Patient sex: M
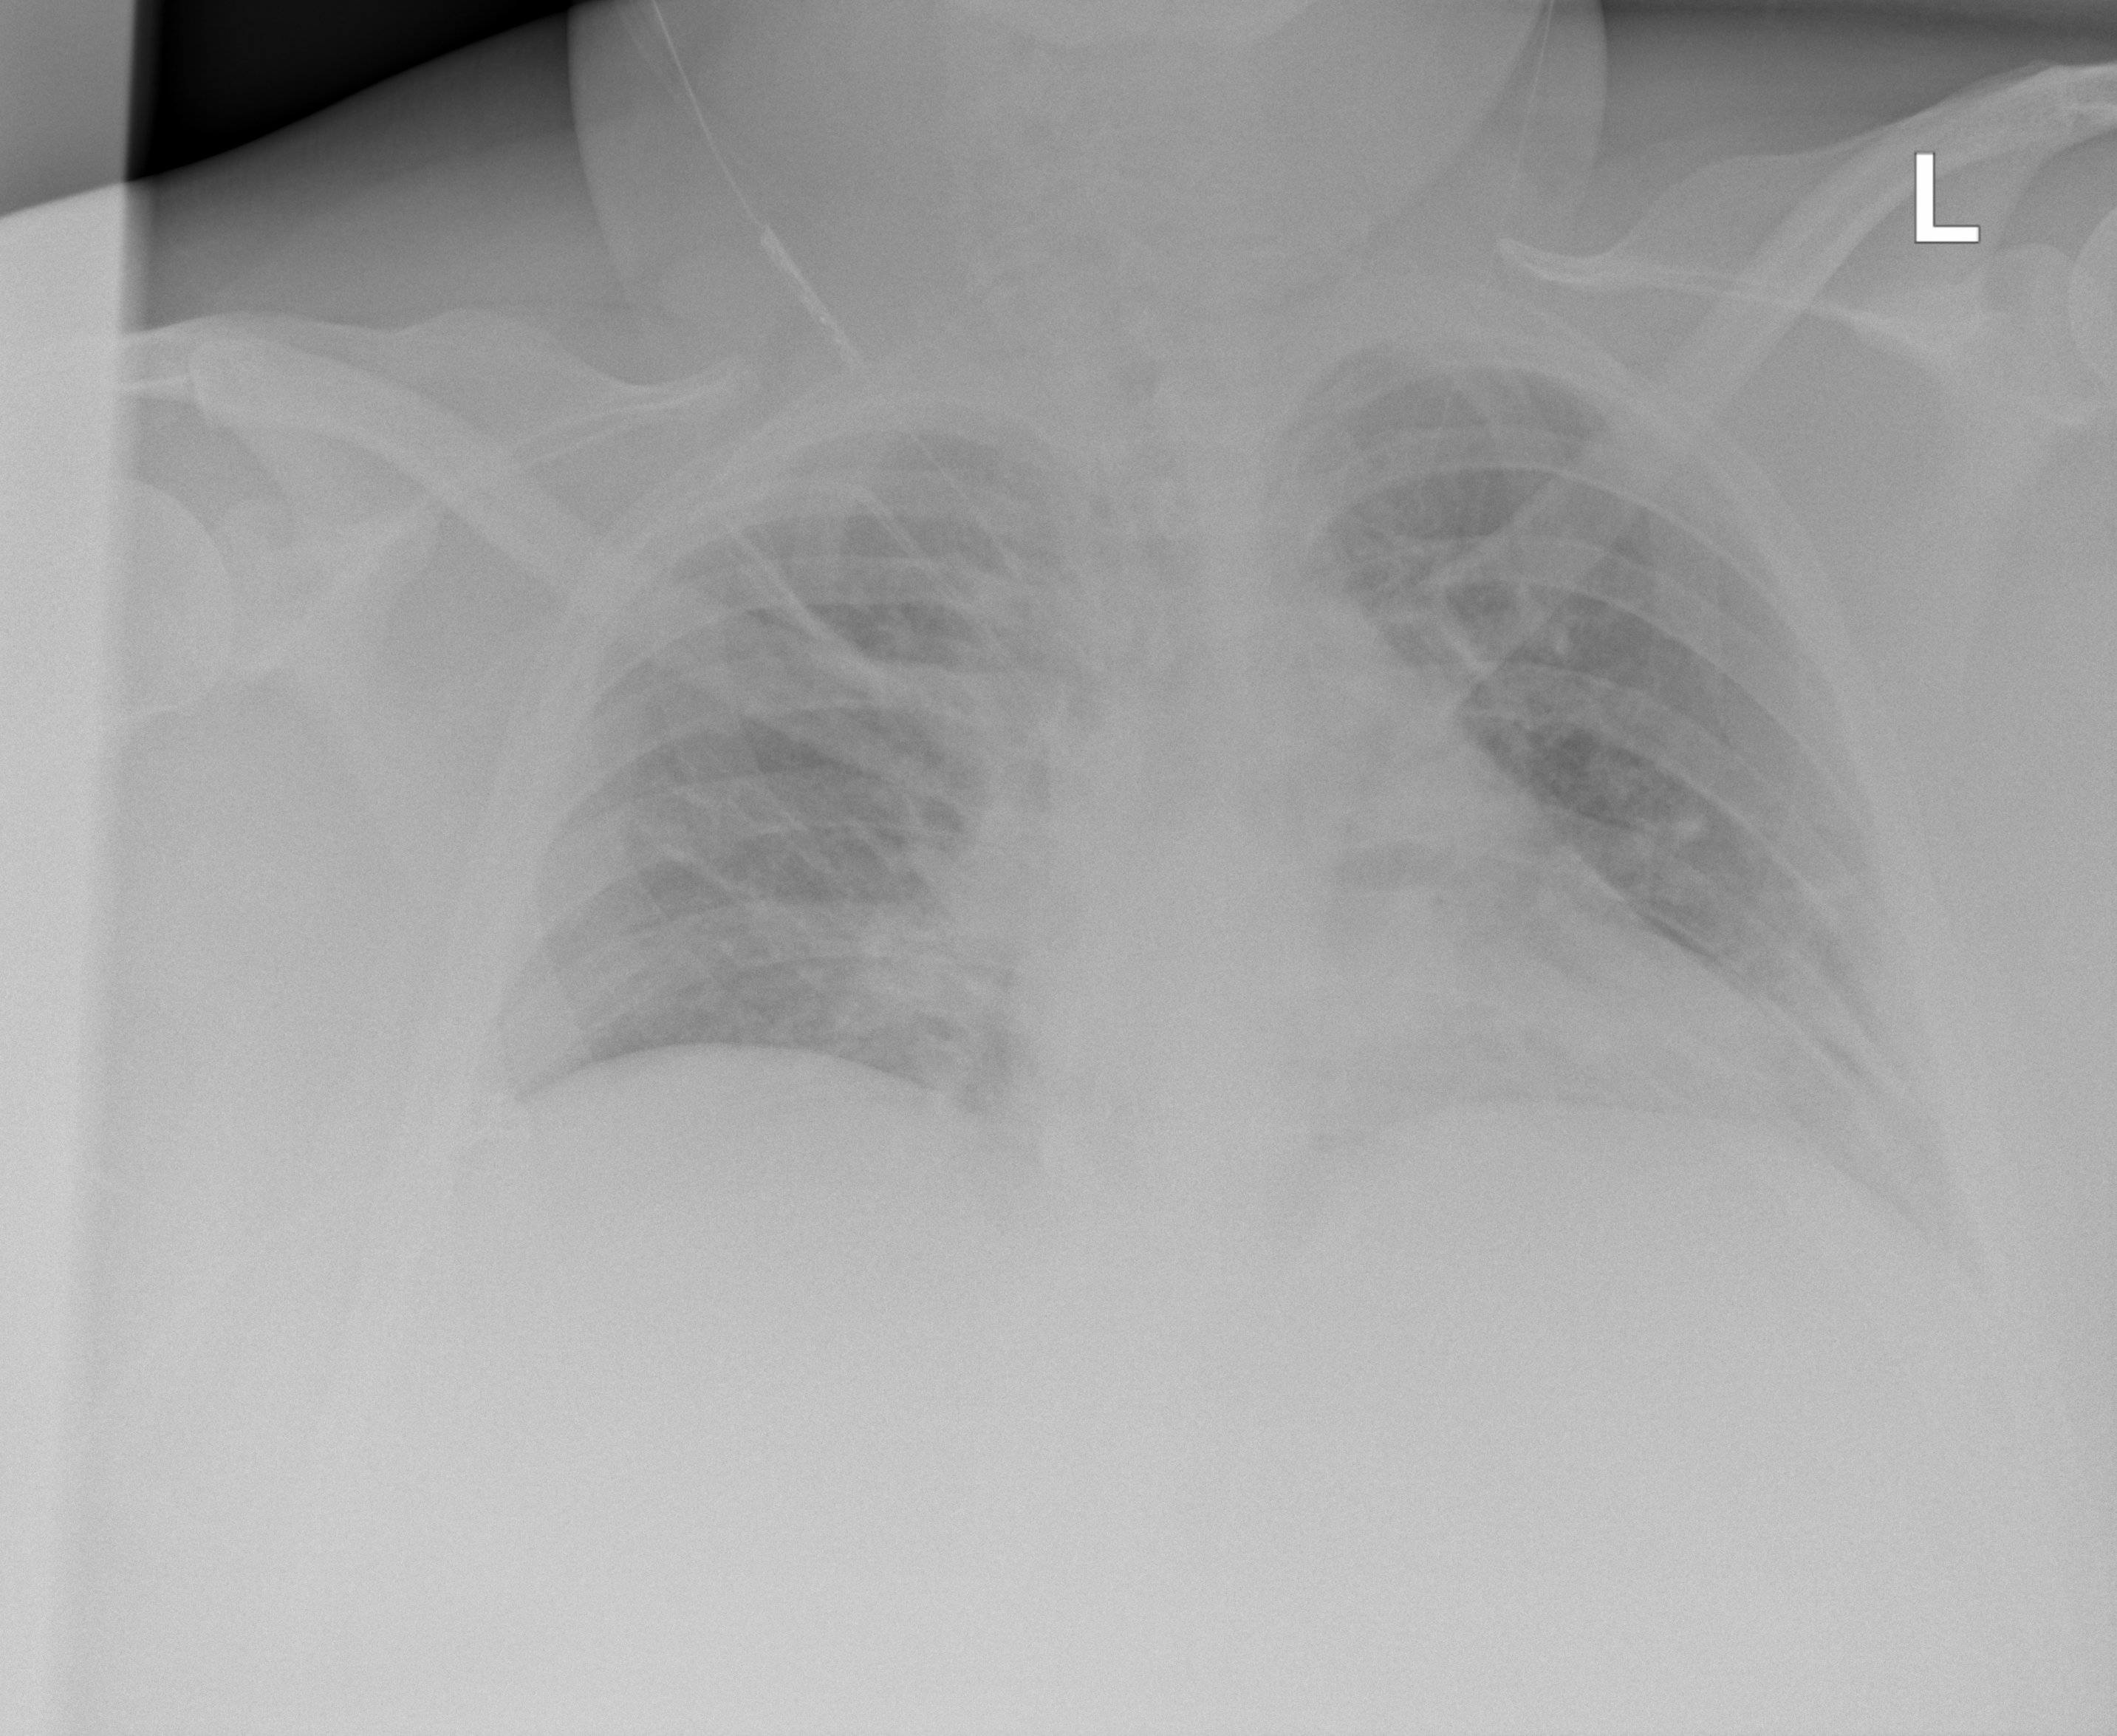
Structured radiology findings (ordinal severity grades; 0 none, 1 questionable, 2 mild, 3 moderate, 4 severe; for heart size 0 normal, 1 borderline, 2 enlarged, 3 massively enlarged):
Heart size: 1
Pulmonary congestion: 3
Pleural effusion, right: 0
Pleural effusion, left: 2
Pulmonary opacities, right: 2
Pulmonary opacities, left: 2
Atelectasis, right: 2
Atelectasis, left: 2